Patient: sex M, age 53
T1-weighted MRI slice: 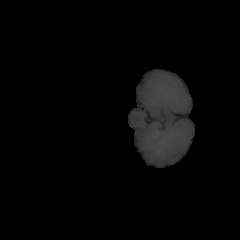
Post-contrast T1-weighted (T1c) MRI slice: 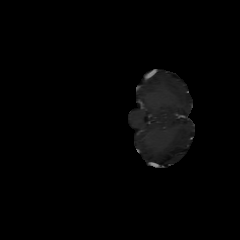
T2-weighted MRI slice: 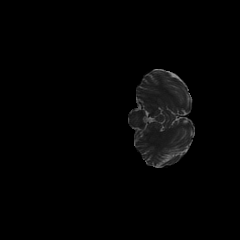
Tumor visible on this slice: no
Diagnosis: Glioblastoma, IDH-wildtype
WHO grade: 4